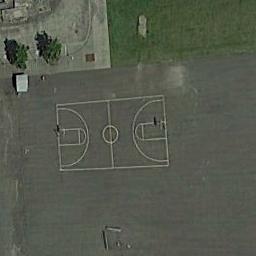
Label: basketball_court